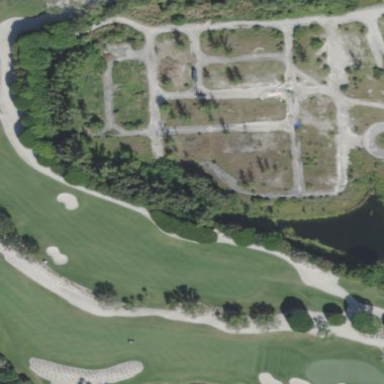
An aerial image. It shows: Sand bunker on golf course.